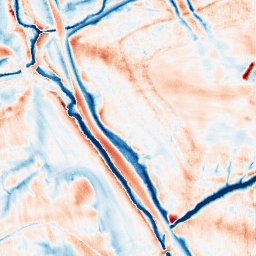
Category: edge_preserving
Decomposition family: guided
Decomposition parameters: radius: 8
eps: 0.001
Upsampling method: fft_zeropad
Upsampling parameters: scale: 4
Upsampling scale: 4